Question: I want to change the background of Date Picker from white to black, I think it can be done by changing my app theme to holo dark.
Currently it is:

So, currently my 'styles.xml' in values folder is
'''
<resources>
<!--
Base application theme, dependent on API level. This theme is replaced
by AppBaseTheme from res/values-vXX/styles.xml on newer devices.
-->
<style name="AppBaseTheme" parent="Theme.AppCompat.Light">
<!--
Theme customizations available in newer API levels can go in
res/values-vXX/styles.xml, while customizations related to
backward-compatibility can go here.
-->
</style>
<!-- Application theme. -->
<style name="AppTheme" parent="AppBaseTheme">
<!-- All customizations that are NOT specific to a particular API-level can go here. -->
</style>
</resources>
'''
values-v11 'styles.xml'
'''
<resources>
<!--
Base application theme for API 11+. This theme completely replaces
AppBaseTheme from res/values/styles.xml on API 11+ devices.
-->
<style name="AppBaseTheme" parent="Theme.AppCompat.Light">
<!-- API 11 theme customizations can go here. -->
</style>
</resources>
'''
values-v14 'styles.xml'
'''
<resources>
<!--
Base application theme for API 14+. This theme completely replaces
AppBaseTheme from BOTH res/values/styles.xml and
res/values-v11/styles.xml on API 14+ devices.
-->
<style name="AppBaseTheme" parent="Theme.AppCompat.Light.DarkActionBar">
<!-- API 14 theme customizations can go here. -->
</style>
</resources>
'''
Mainifest.xml
'''
<application
.....
android:theme="@style/AppTheme" >
.......
</application>
'''
I am using 'appcompat_v7', so what should I modify my 'styles.xml' use Holo Light and Dark Date Picker?
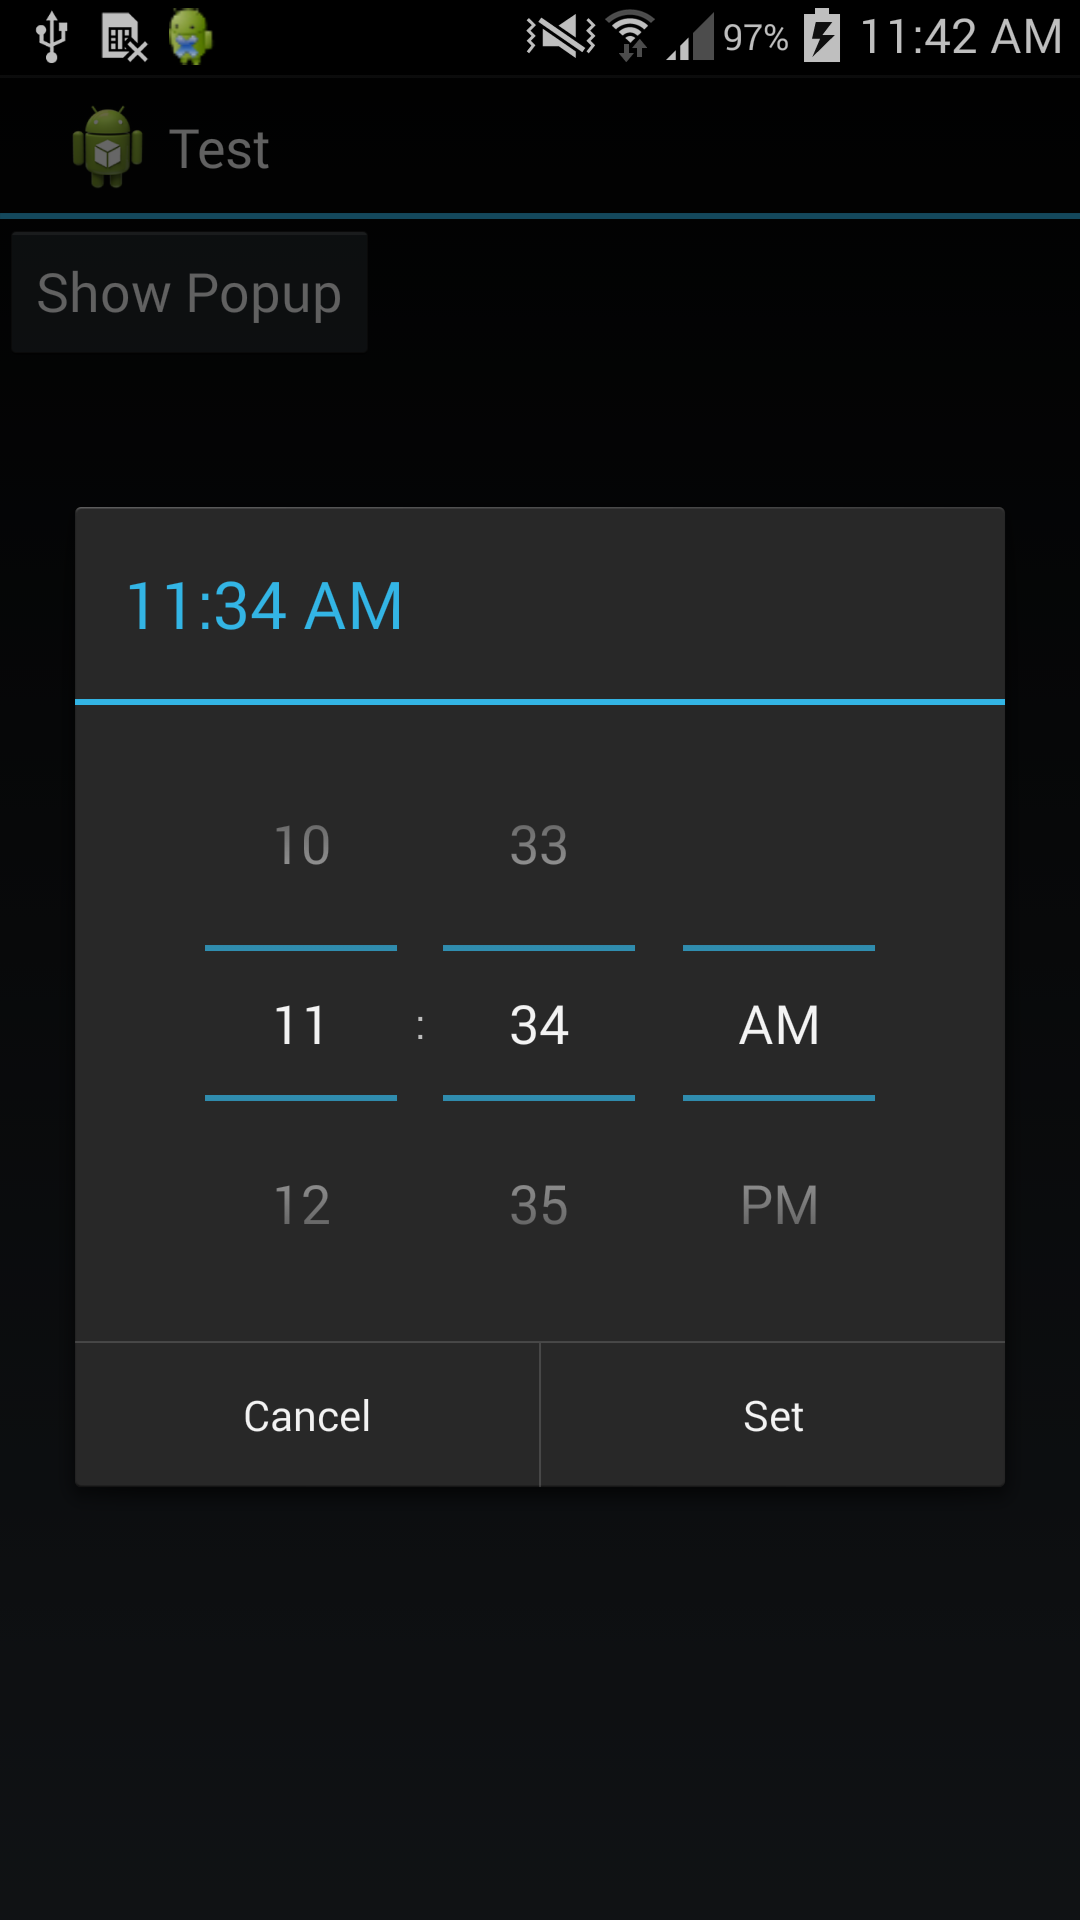
Answer: 'Theme.AppCompat'
'Theme.AppCompat'
For more information see the Android documentation <URL> for more information !